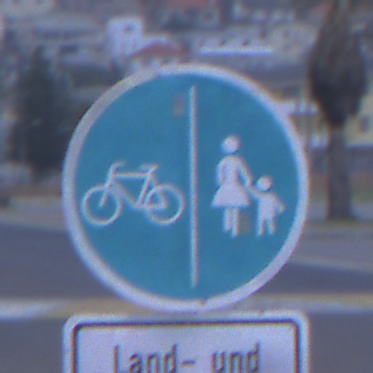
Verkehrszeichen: GetrennterRadUndGehwegRadwegLinks
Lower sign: BesondereFahrzeugeUndTransportgueter8
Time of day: SunriseSunset
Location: Outdoor (Urban)
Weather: Overcast
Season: NotSpecified
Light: Natural